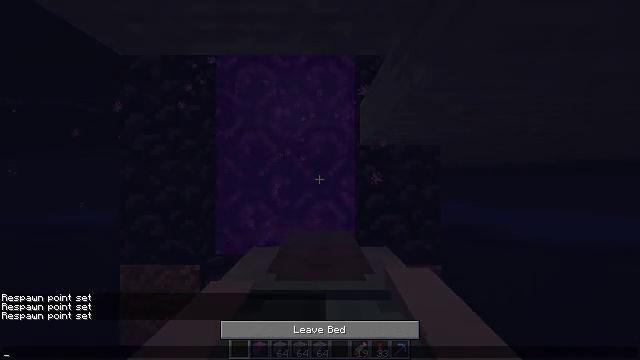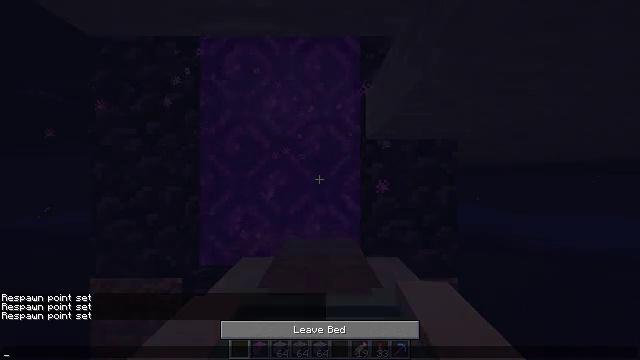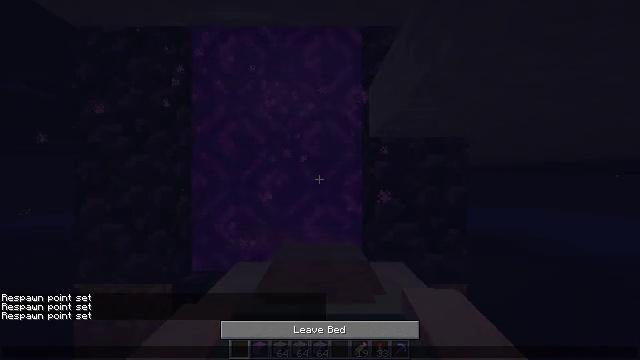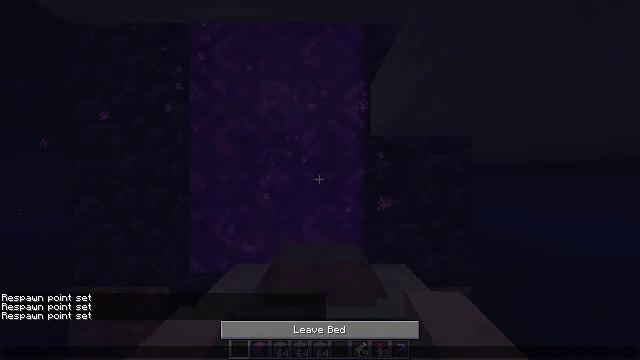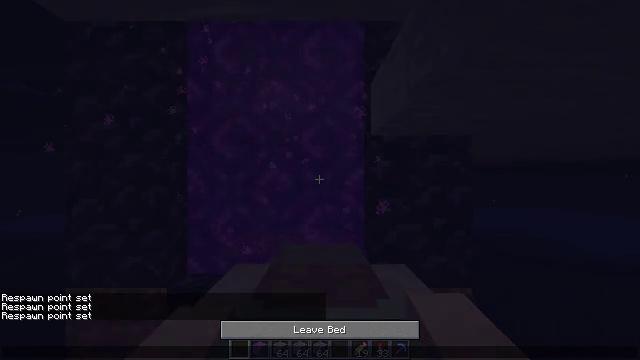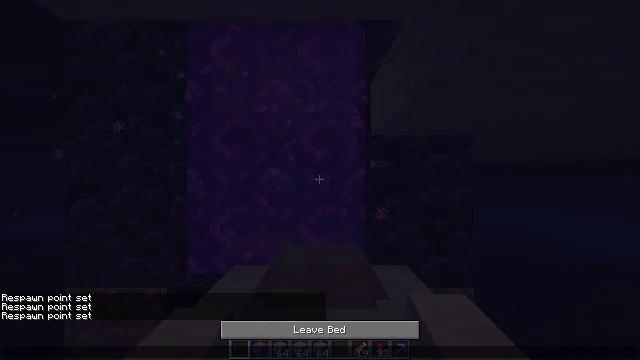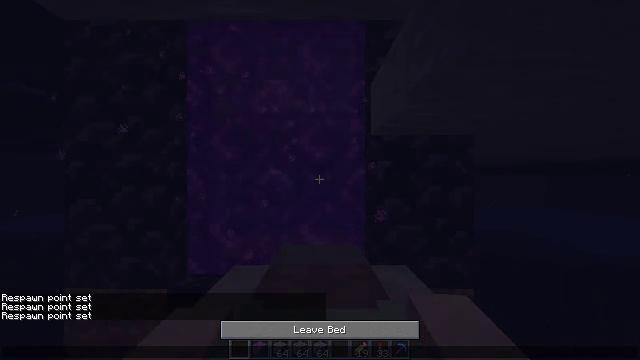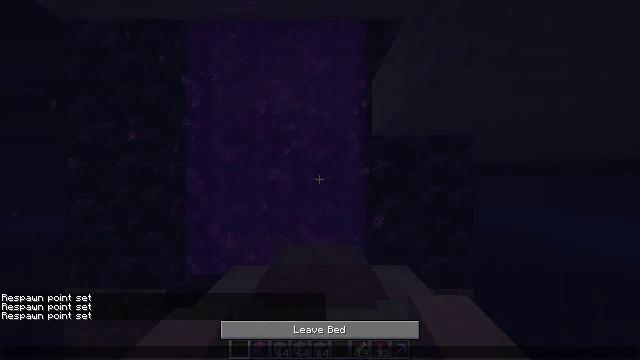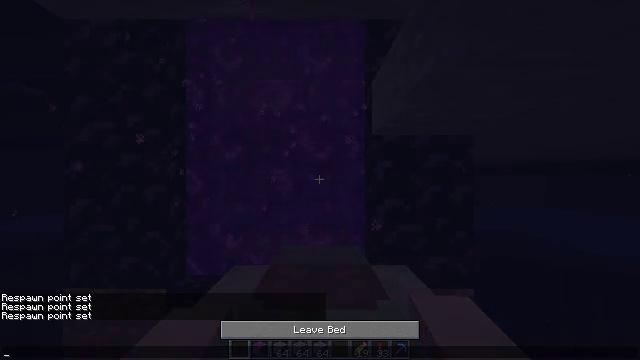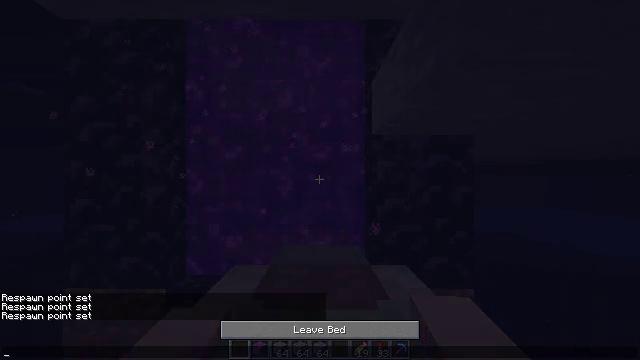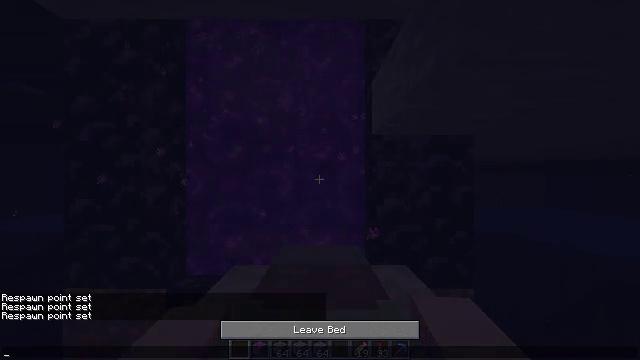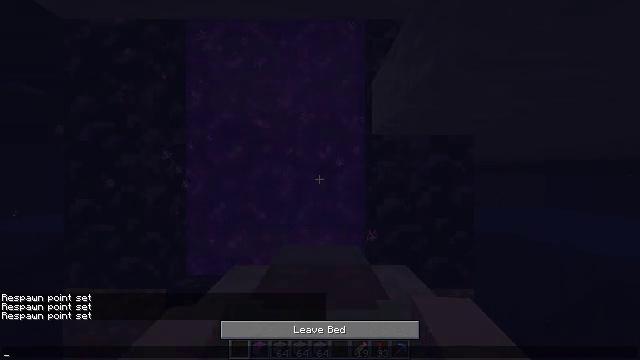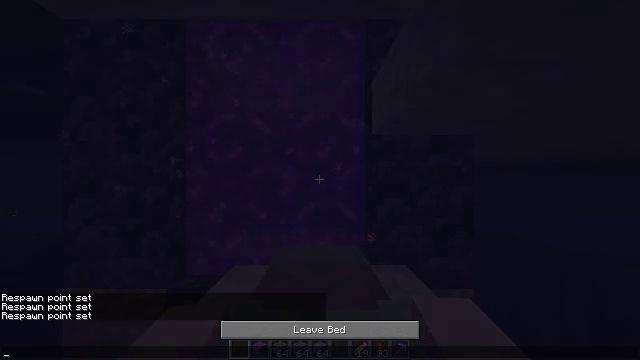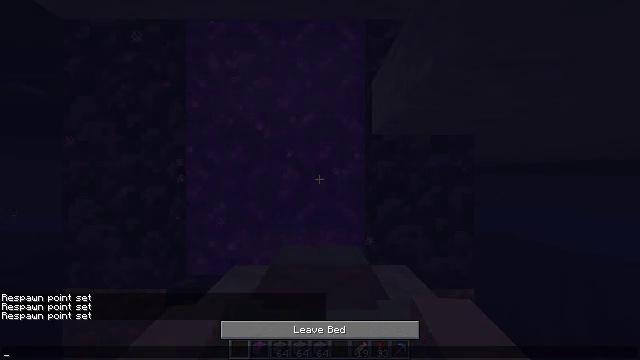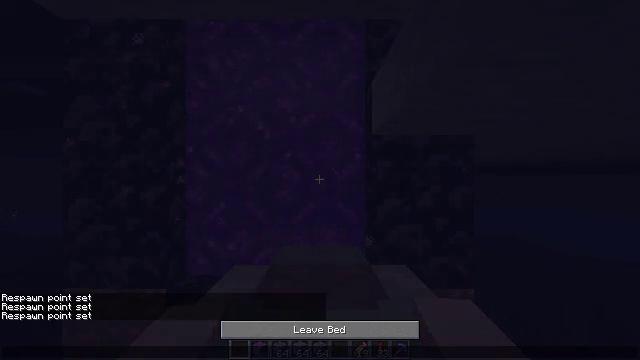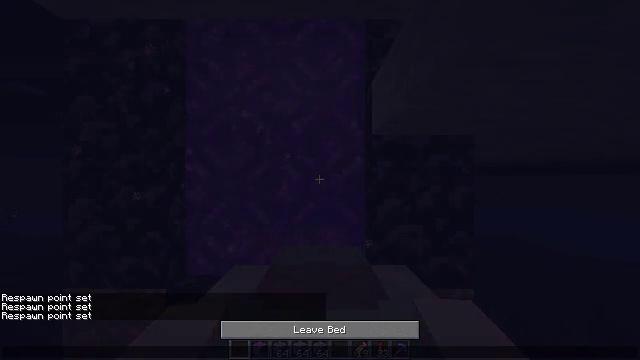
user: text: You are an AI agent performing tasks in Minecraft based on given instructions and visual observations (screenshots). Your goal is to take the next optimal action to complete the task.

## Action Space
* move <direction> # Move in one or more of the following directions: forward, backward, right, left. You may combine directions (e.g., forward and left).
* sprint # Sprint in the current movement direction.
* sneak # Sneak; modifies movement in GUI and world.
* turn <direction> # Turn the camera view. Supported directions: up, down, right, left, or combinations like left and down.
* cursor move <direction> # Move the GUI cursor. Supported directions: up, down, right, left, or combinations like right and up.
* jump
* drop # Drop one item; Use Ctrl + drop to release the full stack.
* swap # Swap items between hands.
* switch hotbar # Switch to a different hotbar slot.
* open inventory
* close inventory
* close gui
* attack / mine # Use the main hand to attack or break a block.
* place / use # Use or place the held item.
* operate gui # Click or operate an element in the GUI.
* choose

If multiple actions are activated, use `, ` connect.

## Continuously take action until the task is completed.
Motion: motion action
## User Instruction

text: Pick up the light gray bed by mining it.
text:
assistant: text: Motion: no_op
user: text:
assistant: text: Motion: no_op
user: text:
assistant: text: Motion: no_op
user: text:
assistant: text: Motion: no_op
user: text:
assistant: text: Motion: no_op
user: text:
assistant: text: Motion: no_op
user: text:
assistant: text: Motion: no_op
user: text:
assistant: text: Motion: no_op
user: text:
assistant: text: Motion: no_op
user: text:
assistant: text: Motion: no_op
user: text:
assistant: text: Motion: no_op
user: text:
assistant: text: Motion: no_op
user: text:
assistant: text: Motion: no_op
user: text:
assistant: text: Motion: no_op
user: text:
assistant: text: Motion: no_op
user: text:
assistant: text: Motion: no_op
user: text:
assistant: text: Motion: no_op
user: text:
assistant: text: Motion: no_op
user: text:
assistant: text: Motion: no_op
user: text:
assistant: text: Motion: no_op
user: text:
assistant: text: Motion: no_op
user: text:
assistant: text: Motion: no_op
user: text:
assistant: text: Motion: no_op
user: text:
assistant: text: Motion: no_op
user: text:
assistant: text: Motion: no_op
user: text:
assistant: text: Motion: close gui
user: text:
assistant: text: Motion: no_op
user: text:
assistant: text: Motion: no_op
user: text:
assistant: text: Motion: no_op
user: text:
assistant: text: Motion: no_op